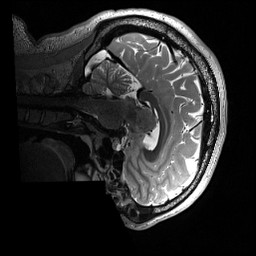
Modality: T2w
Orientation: sagittal
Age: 21
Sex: male
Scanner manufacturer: siemens
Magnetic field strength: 3 T
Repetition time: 3.2 s
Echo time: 0.566 s